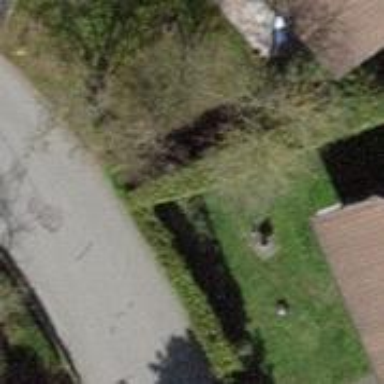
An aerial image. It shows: Hedge barrier.